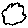
Label: cloud